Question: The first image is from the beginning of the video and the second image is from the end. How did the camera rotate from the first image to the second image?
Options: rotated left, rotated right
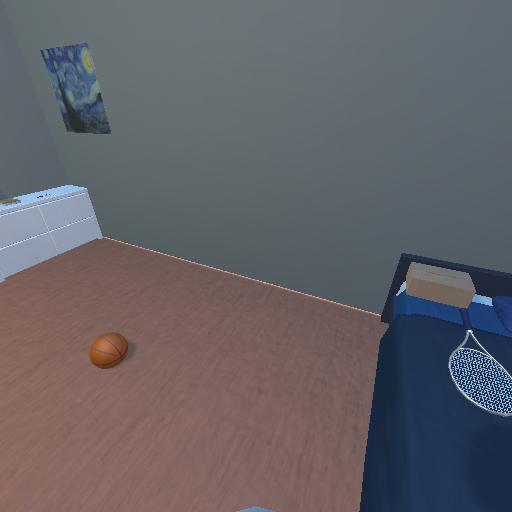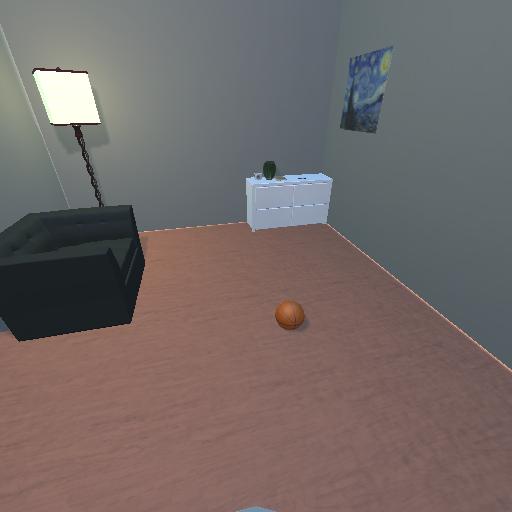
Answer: rotated left